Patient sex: M
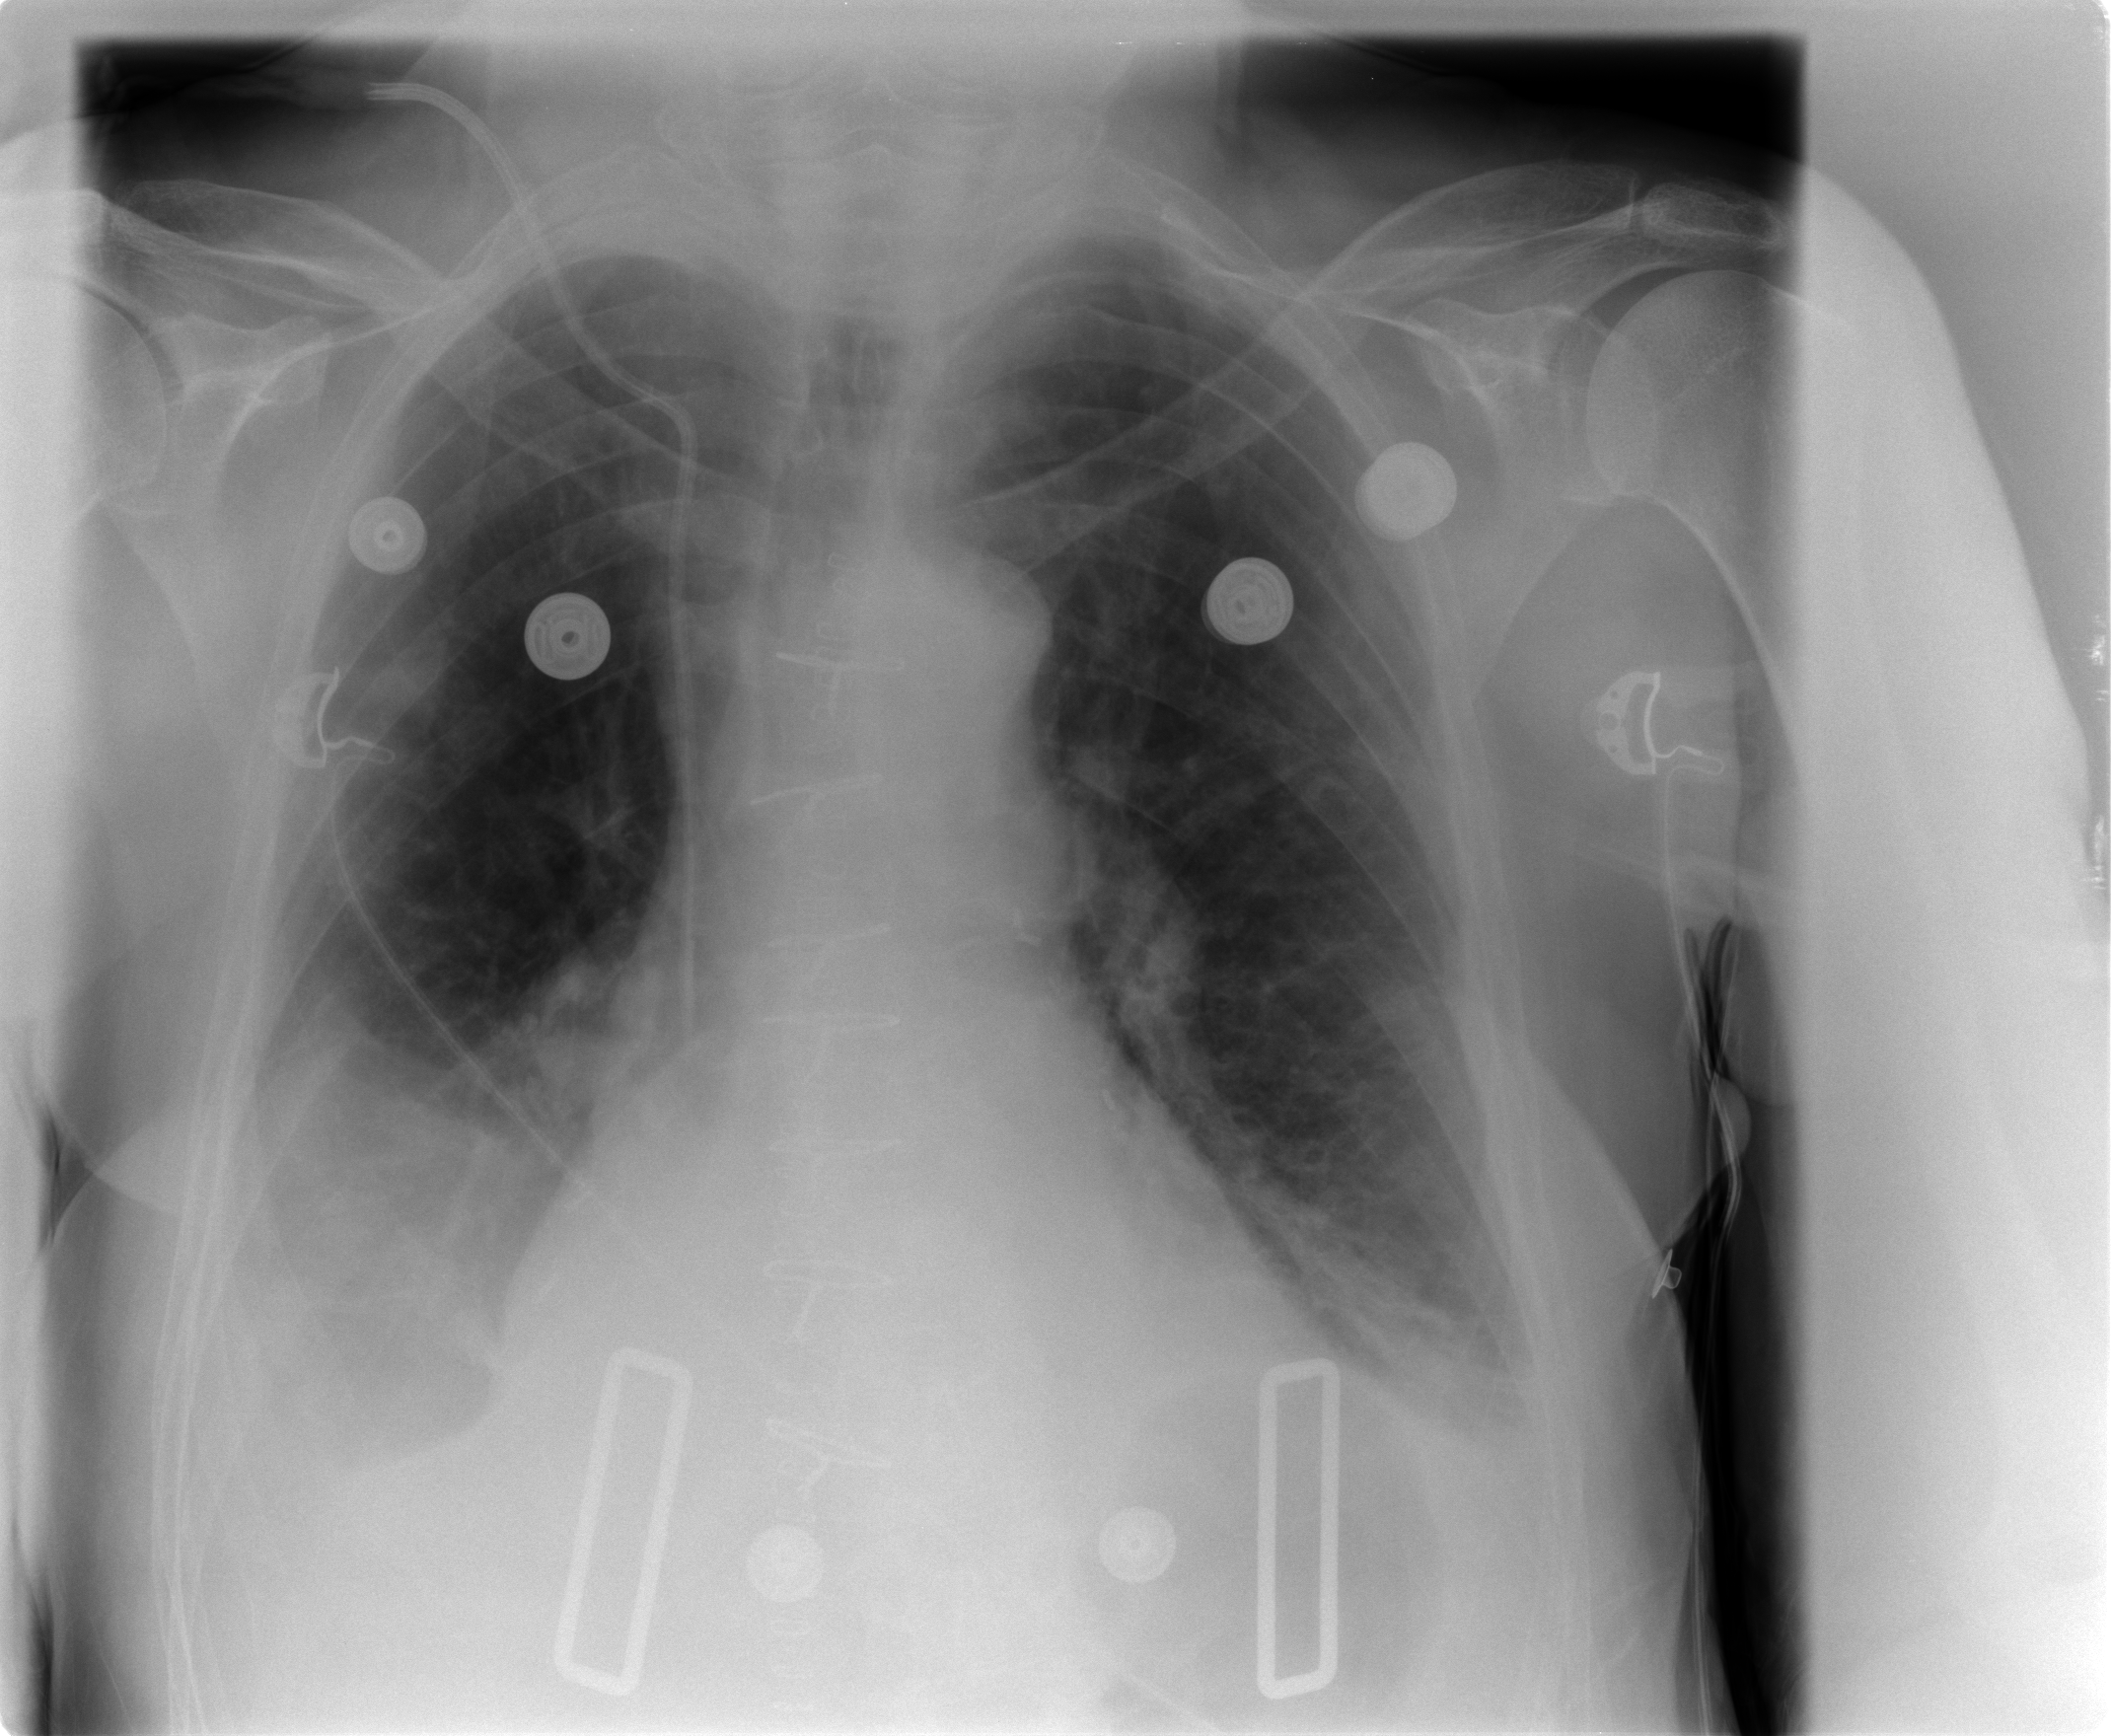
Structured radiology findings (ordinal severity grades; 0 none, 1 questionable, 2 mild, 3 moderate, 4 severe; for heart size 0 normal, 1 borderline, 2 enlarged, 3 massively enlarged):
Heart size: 1
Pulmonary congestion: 2
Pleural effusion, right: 3
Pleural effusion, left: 2
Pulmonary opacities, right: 0
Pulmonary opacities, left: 0
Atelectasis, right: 2
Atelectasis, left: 2